Question: I downloaded and installed the latest Android Studio version which is 0.8.6 (beta) and I was stuck while trying to create a new Android Virtual Device.
I tried to follow these steps: <URL> and the skins named AndroidWearRound or AndroidWearSquare are also unavailble.
Here's a screenshot:

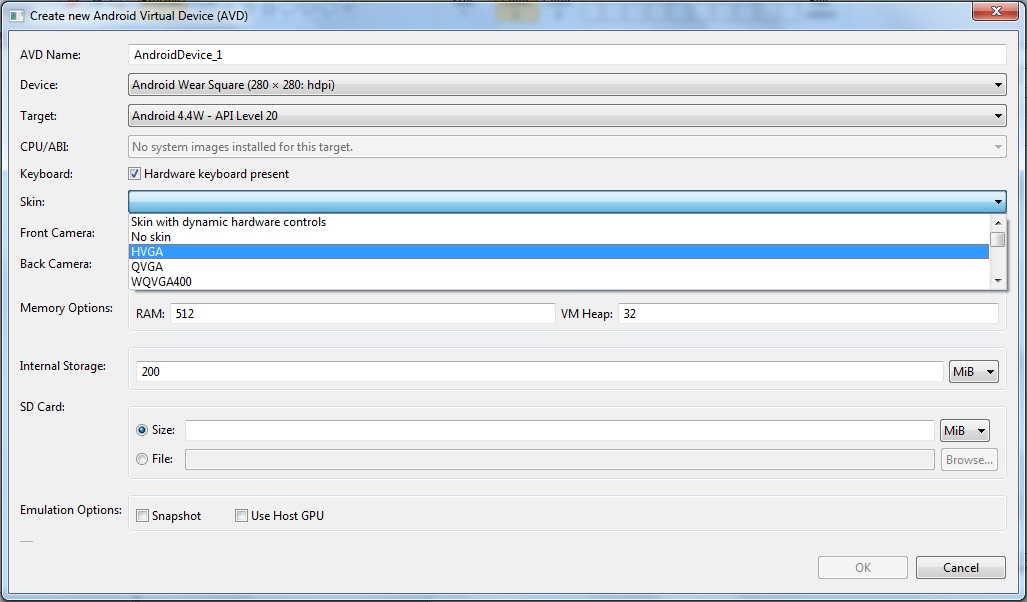
Answer: It's pretty likely that you forgot to download one of the system-images, either 'ARM EABI v7a' or 'Intel x86'.
See the following screenshot: